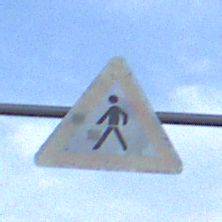
Verkehrszeichen: FussgaengerRechts
Umgebung: Outdoor, Nature
Tageszeit: MorningAfternoon
Wetter: PartlyCloudy
Licht: Natural
Jahreszeit: NotSpecified
Kontrast: MediumContrast